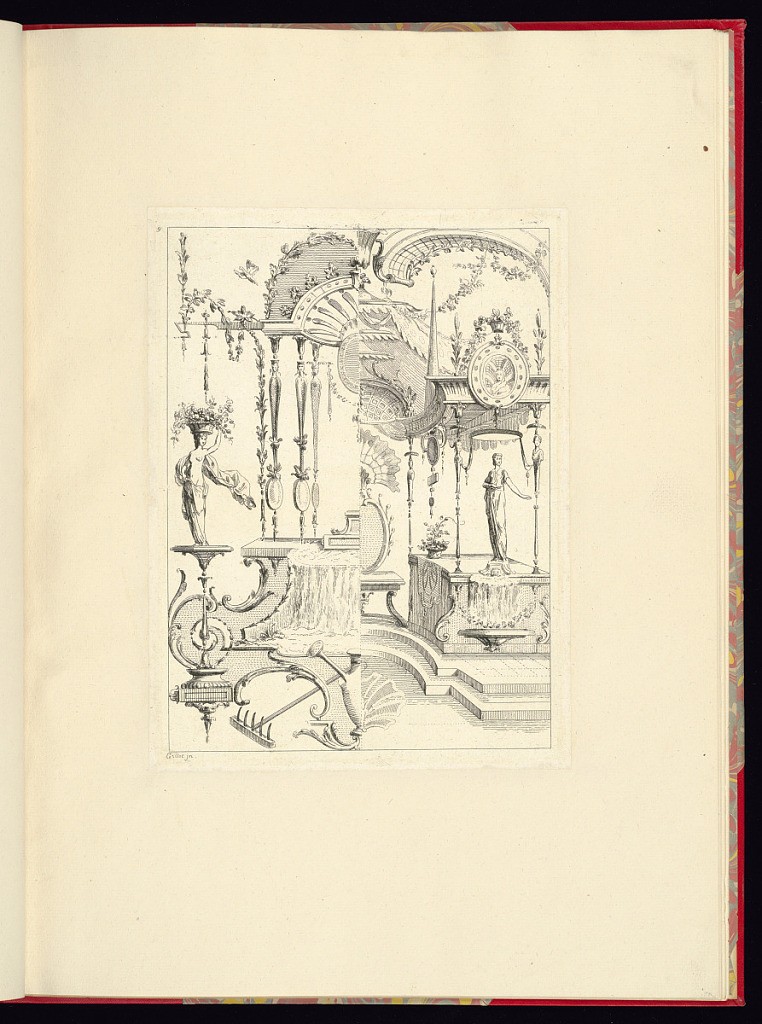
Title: Arabesque Ornament Designs
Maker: Claude Gillot, French, 1673–1722
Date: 1749–61
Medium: Etching on laid paper
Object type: Print
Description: Ninth plate from a series of bifurcated arabesque/ grotesque panel designs with a different design on the left and right side of the plate. The ornament features female figures, architectural elements, canopies, festoons of flowers, fountains, and water, birds, roundels, watering can, rake, fleurons, rinceaux, vases and baskets of flowers, drapery, bat wing, shell, and feather motifs, herms, steps, fluting, trellis, and coffering. The plate is numbered and signed.